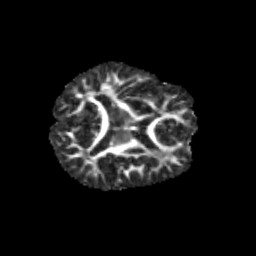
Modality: FA
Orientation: axial
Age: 11
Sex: male
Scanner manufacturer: siemens
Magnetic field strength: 3 T
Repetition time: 3.8 s
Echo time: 0.07 s